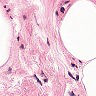
Metastatic tissue present: no